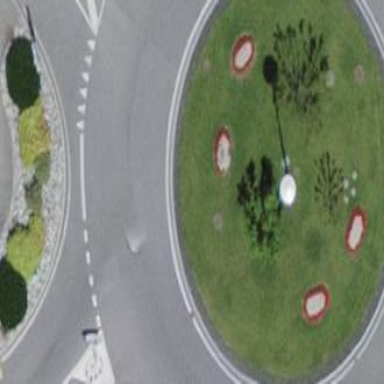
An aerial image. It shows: Tertiary road with asphalt surface leading to roundabout.